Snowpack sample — Rabbit Ears Pass, Jackson County, Colorado, USA (12/17/25, 1:08 PM MST)
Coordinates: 40.387, -106.625
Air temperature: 34 °F
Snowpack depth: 46 cm
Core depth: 30 cm
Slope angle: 6°, slope face: 165°
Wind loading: medium
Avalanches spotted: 0
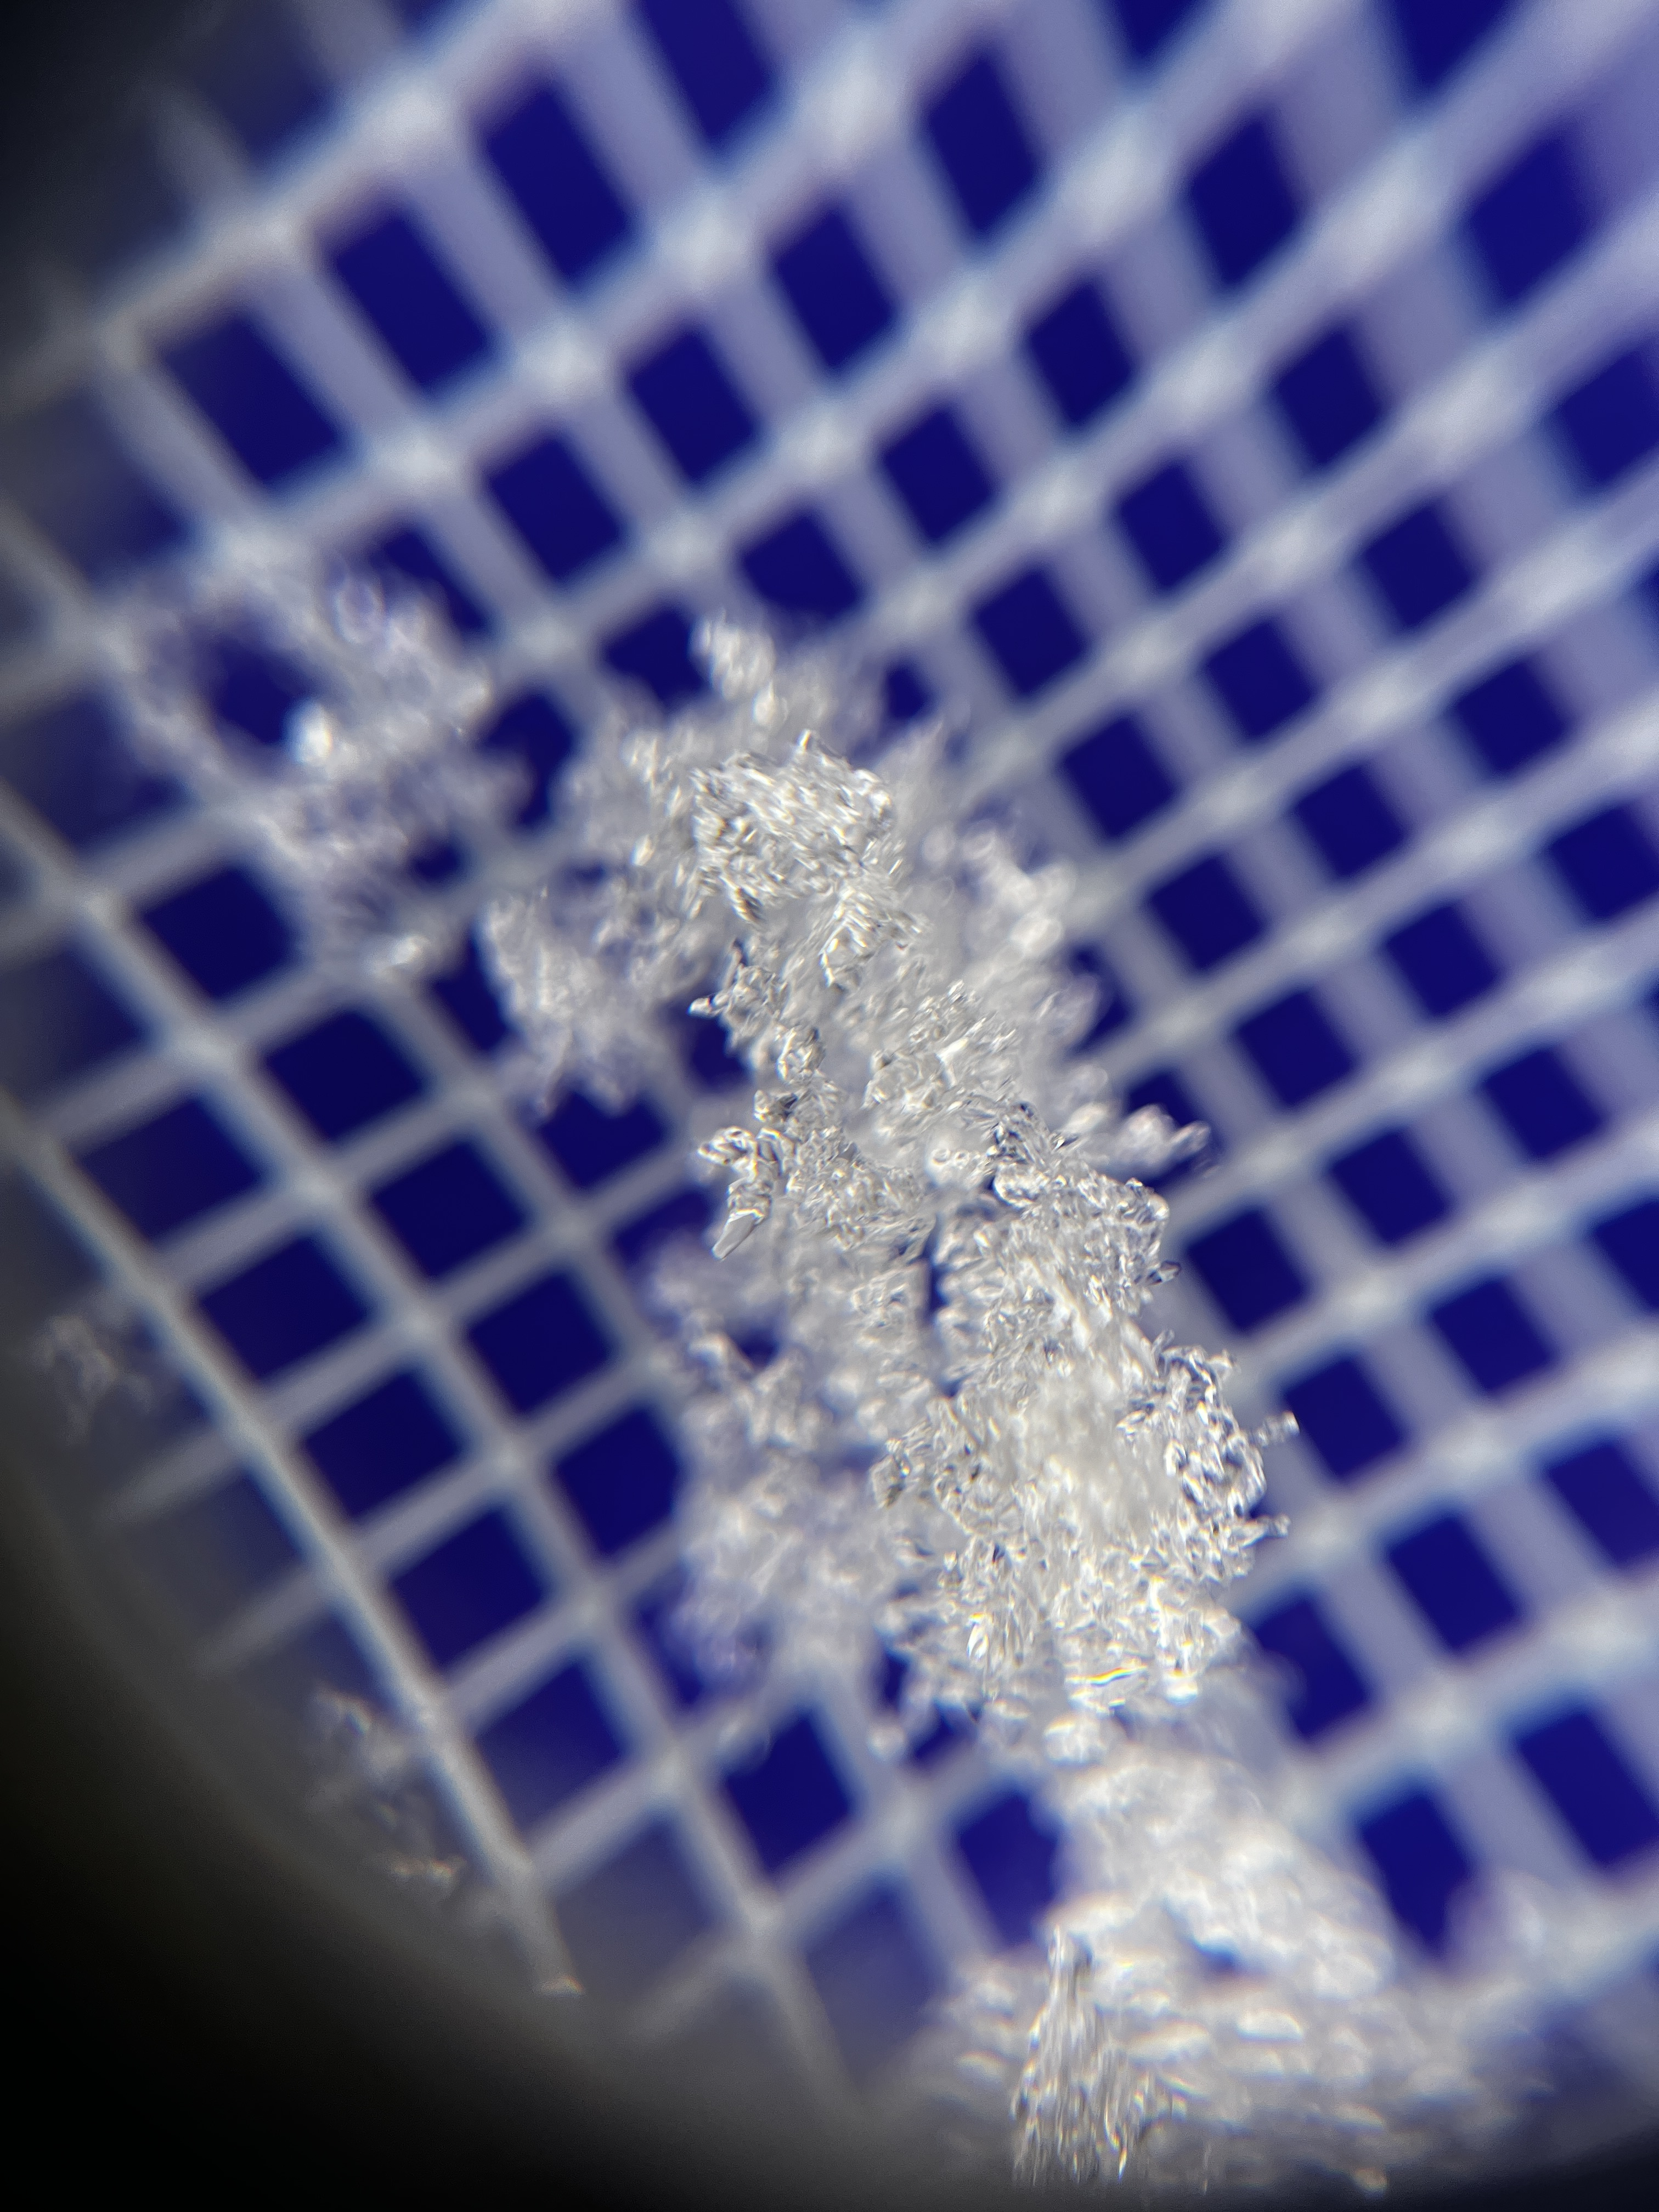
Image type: magnified_profile
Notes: No avalanches spotted nearby, although collected in a meadowy area with minimal risk on this face of the pass.